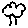
Label: tree